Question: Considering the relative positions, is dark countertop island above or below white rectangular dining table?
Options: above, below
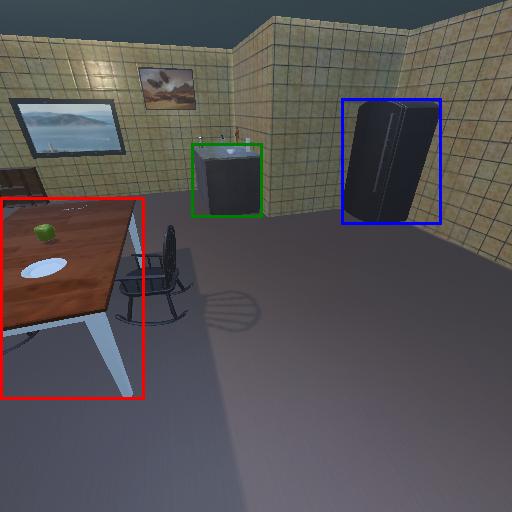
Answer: above